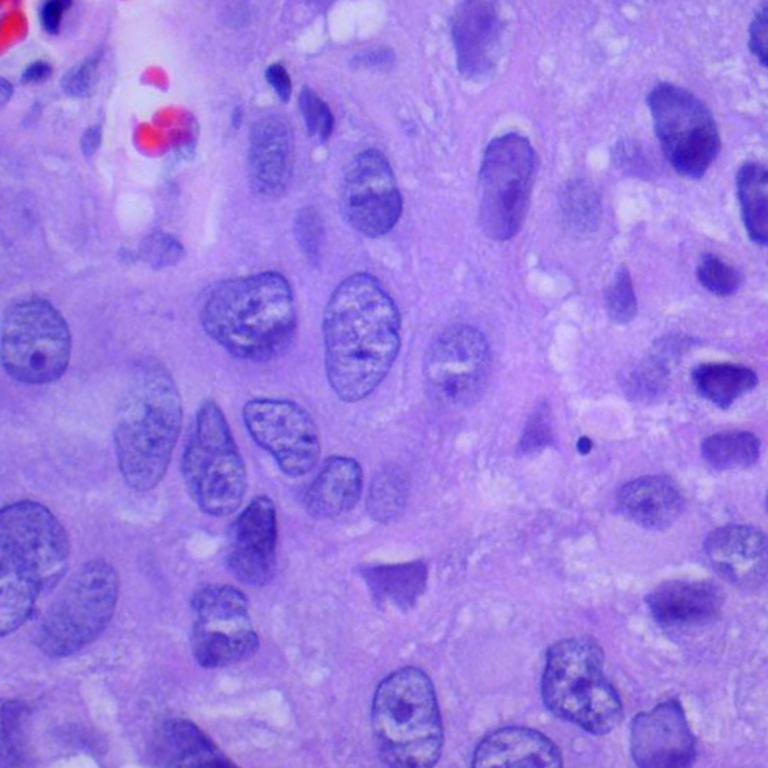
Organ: lung
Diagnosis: squamous carcinomas